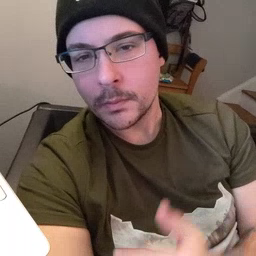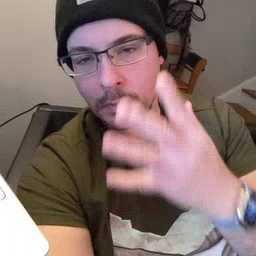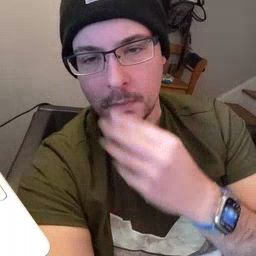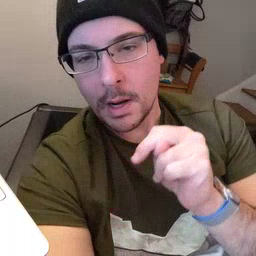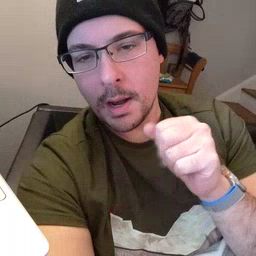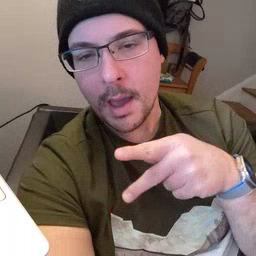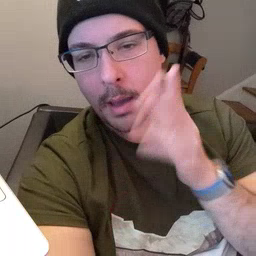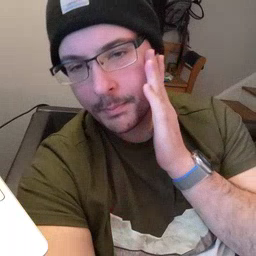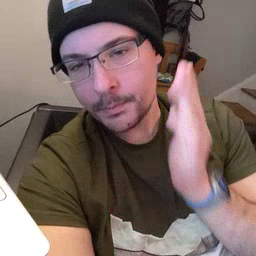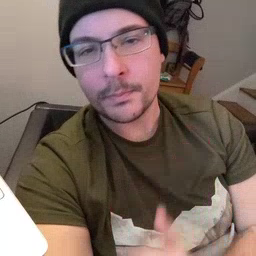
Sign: nap